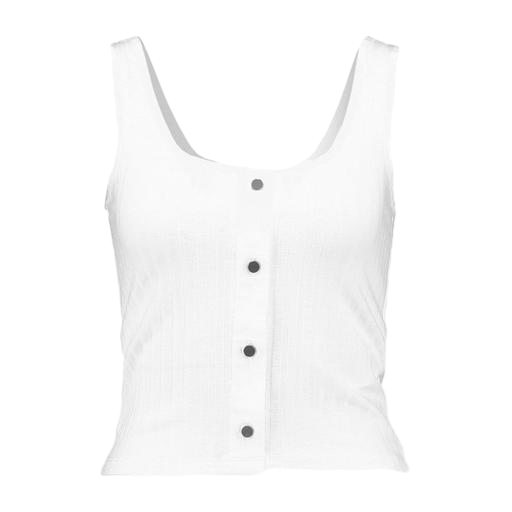
white sleeveless button, sleeveless white button, white button front barcelona cami, white background